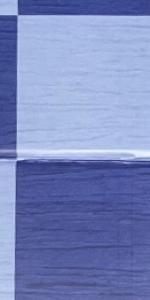
Label: Empty